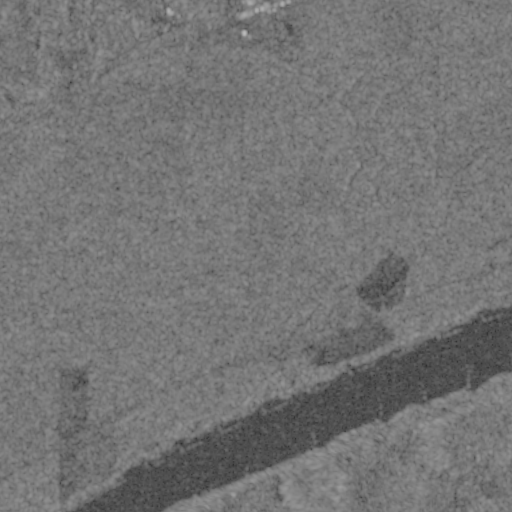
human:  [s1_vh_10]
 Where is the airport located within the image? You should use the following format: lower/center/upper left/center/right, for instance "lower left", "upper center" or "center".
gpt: The airport is located in the center right of the image.
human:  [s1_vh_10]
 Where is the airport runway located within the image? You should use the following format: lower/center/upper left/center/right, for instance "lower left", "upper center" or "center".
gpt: The airport runway is located in the center right of the image.
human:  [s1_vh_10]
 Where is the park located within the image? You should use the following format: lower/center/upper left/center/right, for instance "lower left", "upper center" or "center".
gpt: The park is located in the upper center of the image.
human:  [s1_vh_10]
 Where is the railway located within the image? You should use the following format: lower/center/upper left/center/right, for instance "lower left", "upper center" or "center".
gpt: The railway is located in the lower of the image.
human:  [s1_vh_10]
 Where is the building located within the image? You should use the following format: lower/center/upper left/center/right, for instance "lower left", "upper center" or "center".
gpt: There is no building in the image.

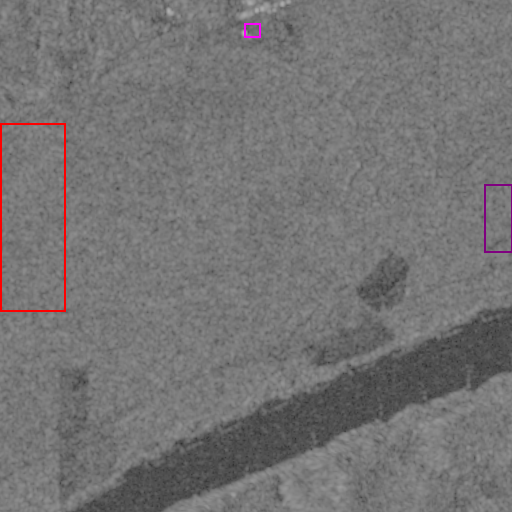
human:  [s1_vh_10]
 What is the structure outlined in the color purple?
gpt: The structure outlined in purple is an airport.
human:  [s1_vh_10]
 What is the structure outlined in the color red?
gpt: The structure outlined in red is a crop field.
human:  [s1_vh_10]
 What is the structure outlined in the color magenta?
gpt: The structure outlined in magenta is a park.
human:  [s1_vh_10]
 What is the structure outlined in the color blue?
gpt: There is no blue outline.